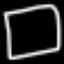
Label: square